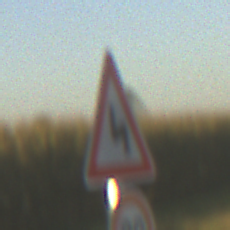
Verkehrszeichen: DoppelkurveZunaechstLinks
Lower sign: Geschwindigkeit80
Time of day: SunriseSunset
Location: Outdoor (RoadRail)
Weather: Clear
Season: NotSpecified
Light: Natural